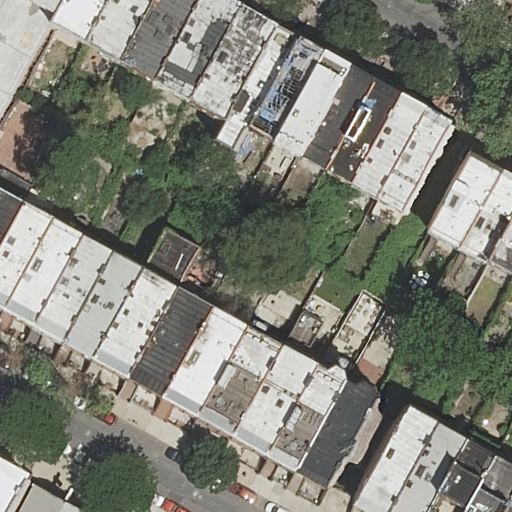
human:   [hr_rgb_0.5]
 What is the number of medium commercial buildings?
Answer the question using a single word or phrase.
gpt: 0

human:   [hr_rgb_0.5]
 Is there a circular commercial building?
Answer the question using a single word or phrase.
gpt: no

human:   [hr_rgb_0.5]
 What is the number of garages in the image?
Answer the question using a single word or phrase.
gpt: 0

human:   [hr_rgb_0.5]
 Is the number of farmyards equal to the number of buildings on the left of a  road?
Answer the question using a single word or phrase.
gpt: no

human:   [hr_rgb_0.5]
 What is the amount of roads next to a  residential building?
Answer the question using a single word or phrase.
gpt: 2

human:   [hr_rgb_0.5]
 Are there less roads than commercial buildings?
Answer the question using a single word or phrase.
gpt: no

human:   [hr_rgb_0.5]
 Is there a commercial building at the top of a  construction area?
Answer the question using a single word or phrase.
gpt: no

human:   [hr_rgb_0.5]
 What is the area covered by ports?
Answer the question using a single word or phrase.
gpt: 0m2

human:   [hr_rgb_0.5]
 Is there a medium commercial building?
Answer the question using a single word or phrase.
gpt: no

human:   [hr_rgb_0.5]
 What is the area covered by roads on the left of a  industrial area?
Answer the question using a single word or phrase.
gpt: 0m2

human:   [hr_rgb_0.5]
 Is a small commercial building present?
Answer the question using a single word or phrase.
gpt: no

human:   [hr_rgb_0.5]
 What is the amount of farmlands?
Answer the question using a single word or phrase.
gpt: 0

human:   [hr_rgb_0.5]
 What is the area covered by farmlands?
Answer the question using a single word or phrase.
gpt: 0m2

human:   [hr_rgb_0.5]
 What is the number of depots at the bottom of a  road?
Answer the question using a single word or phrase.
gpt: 0

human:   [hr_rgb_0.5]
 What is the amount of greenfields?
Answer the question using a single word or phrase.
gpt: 0

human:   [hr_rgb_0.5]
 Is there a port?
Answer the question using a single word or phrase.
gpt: no

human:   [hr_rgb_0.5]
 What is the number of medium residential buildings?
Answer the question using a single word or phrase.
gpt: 23

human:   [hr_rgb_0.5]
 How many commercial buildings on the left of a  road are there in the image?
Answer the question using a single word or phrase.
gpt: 0

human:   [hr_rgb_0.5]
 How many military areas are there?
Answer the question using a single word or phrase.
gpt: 0

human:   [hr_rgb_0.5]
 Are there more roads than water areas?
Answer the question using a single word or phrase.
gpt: yes

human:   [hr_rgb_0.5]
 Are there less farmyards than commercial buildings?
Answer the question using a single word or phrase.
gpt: no

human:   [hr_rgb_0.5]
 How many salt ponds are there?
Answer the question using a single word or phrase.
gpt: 0

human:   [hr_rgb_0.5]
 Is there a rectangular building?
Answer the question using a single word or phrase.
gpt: yes

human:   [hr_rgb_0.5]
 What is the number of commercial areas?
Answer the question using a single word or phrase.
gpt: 0

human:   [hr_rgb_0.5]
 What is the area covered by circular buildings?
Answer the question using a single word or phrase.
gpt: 0m2

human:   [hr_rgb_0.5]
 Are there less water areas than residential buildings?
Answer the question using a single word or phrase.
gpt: yes

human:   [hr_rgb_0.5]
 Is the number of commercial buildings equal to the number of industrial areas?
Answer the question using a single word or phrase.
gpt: yes

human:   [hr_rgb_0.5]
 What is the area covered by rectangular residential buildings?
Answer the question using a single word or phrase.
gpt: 4953m2

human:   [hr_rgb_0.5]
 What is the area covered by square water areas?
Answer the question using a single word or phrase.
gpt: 0m2

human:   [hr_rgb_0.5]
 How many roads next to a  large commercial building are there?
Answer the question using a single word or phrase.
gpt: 0

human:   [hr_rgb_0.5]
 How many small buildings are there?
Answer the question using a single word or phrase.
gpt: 11

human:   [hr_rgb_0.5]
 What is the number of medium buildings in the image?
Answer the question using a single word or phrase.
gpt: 23

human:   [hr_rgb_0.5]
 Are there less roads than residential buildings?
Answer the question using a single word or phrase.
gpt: yes

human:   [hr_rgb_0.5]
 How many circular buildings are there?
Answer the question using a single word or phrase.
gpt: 0

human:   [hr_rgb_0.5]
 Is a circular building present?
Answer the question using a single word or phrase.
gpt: no

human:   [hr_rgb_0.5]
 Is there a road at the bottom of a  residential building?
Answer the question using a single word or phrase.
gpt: yes